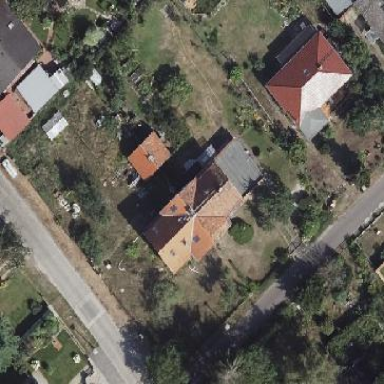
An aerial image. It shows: House with gambrel roof shape.